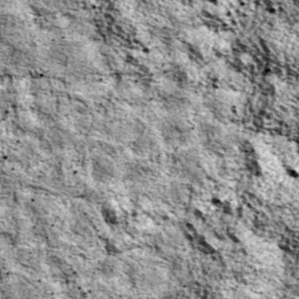
Label: non_frost